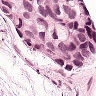
Metastatic tissue present: yes